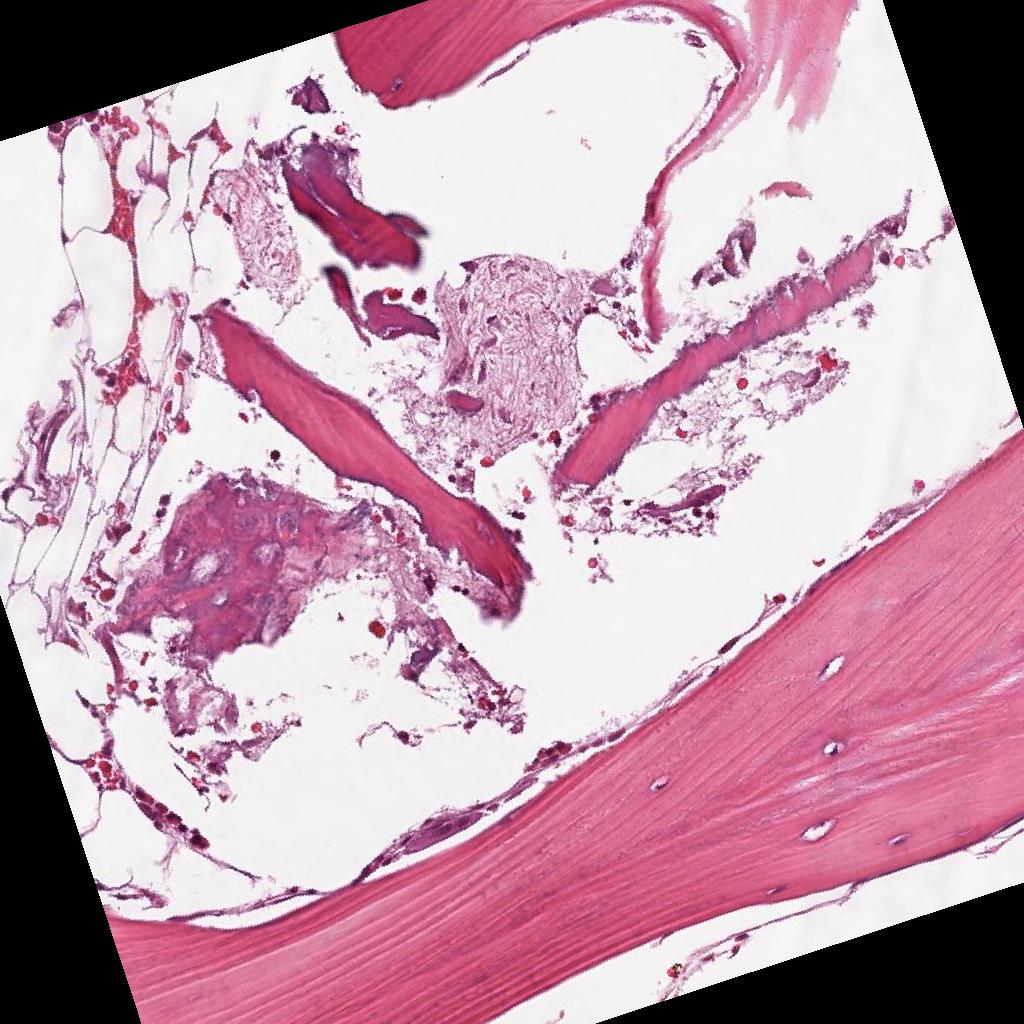
Label: Non-Tumor